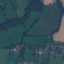
Land use / land cover: Pasture